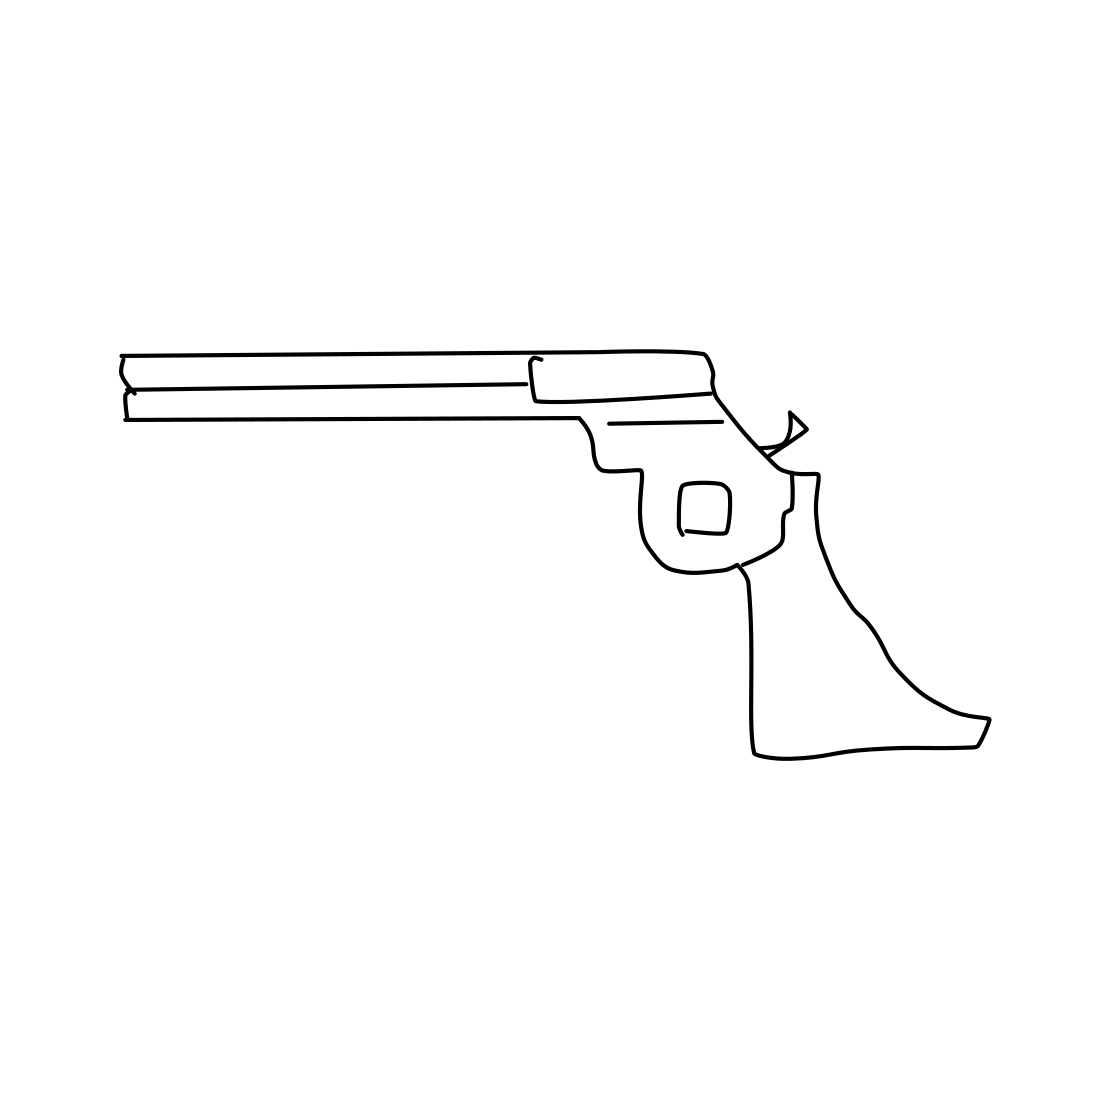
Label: revolver